Question: I am creating an app in which I need to show both camera and photo library together in same screen. top half of the screen will have the camera and bottom half of the screen will have photo library. See the screenshot.

Also please let me know if it is feasible or not and if it is possible then please help me how to do that.
Thank you.
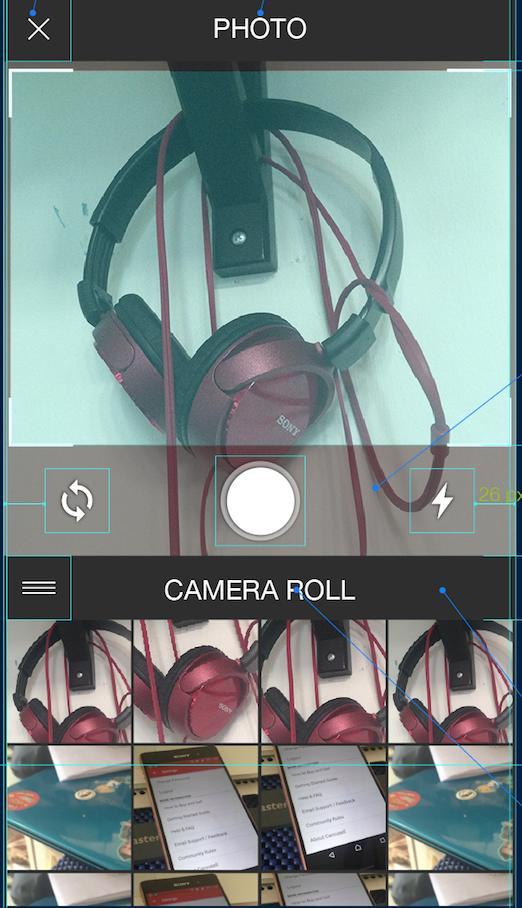
Answer: you tried the <URL> SDK? Has a method that works for me